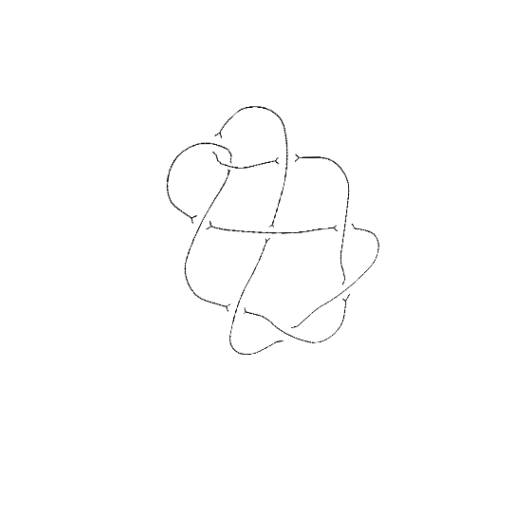
Crossing number: 9